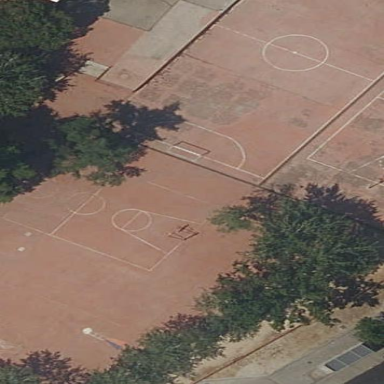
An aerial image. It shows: Basketball court on pitch.